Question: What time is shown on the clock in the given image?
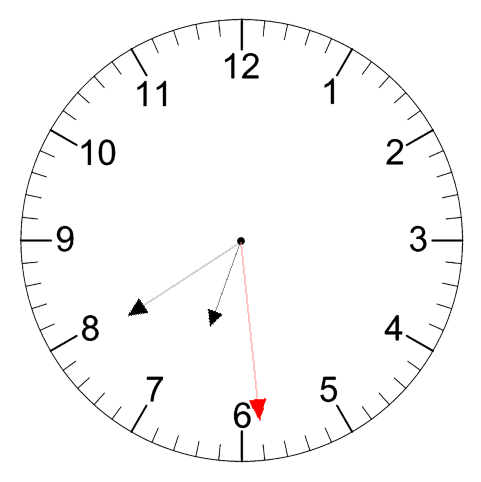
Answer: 06:39:29